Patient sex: M
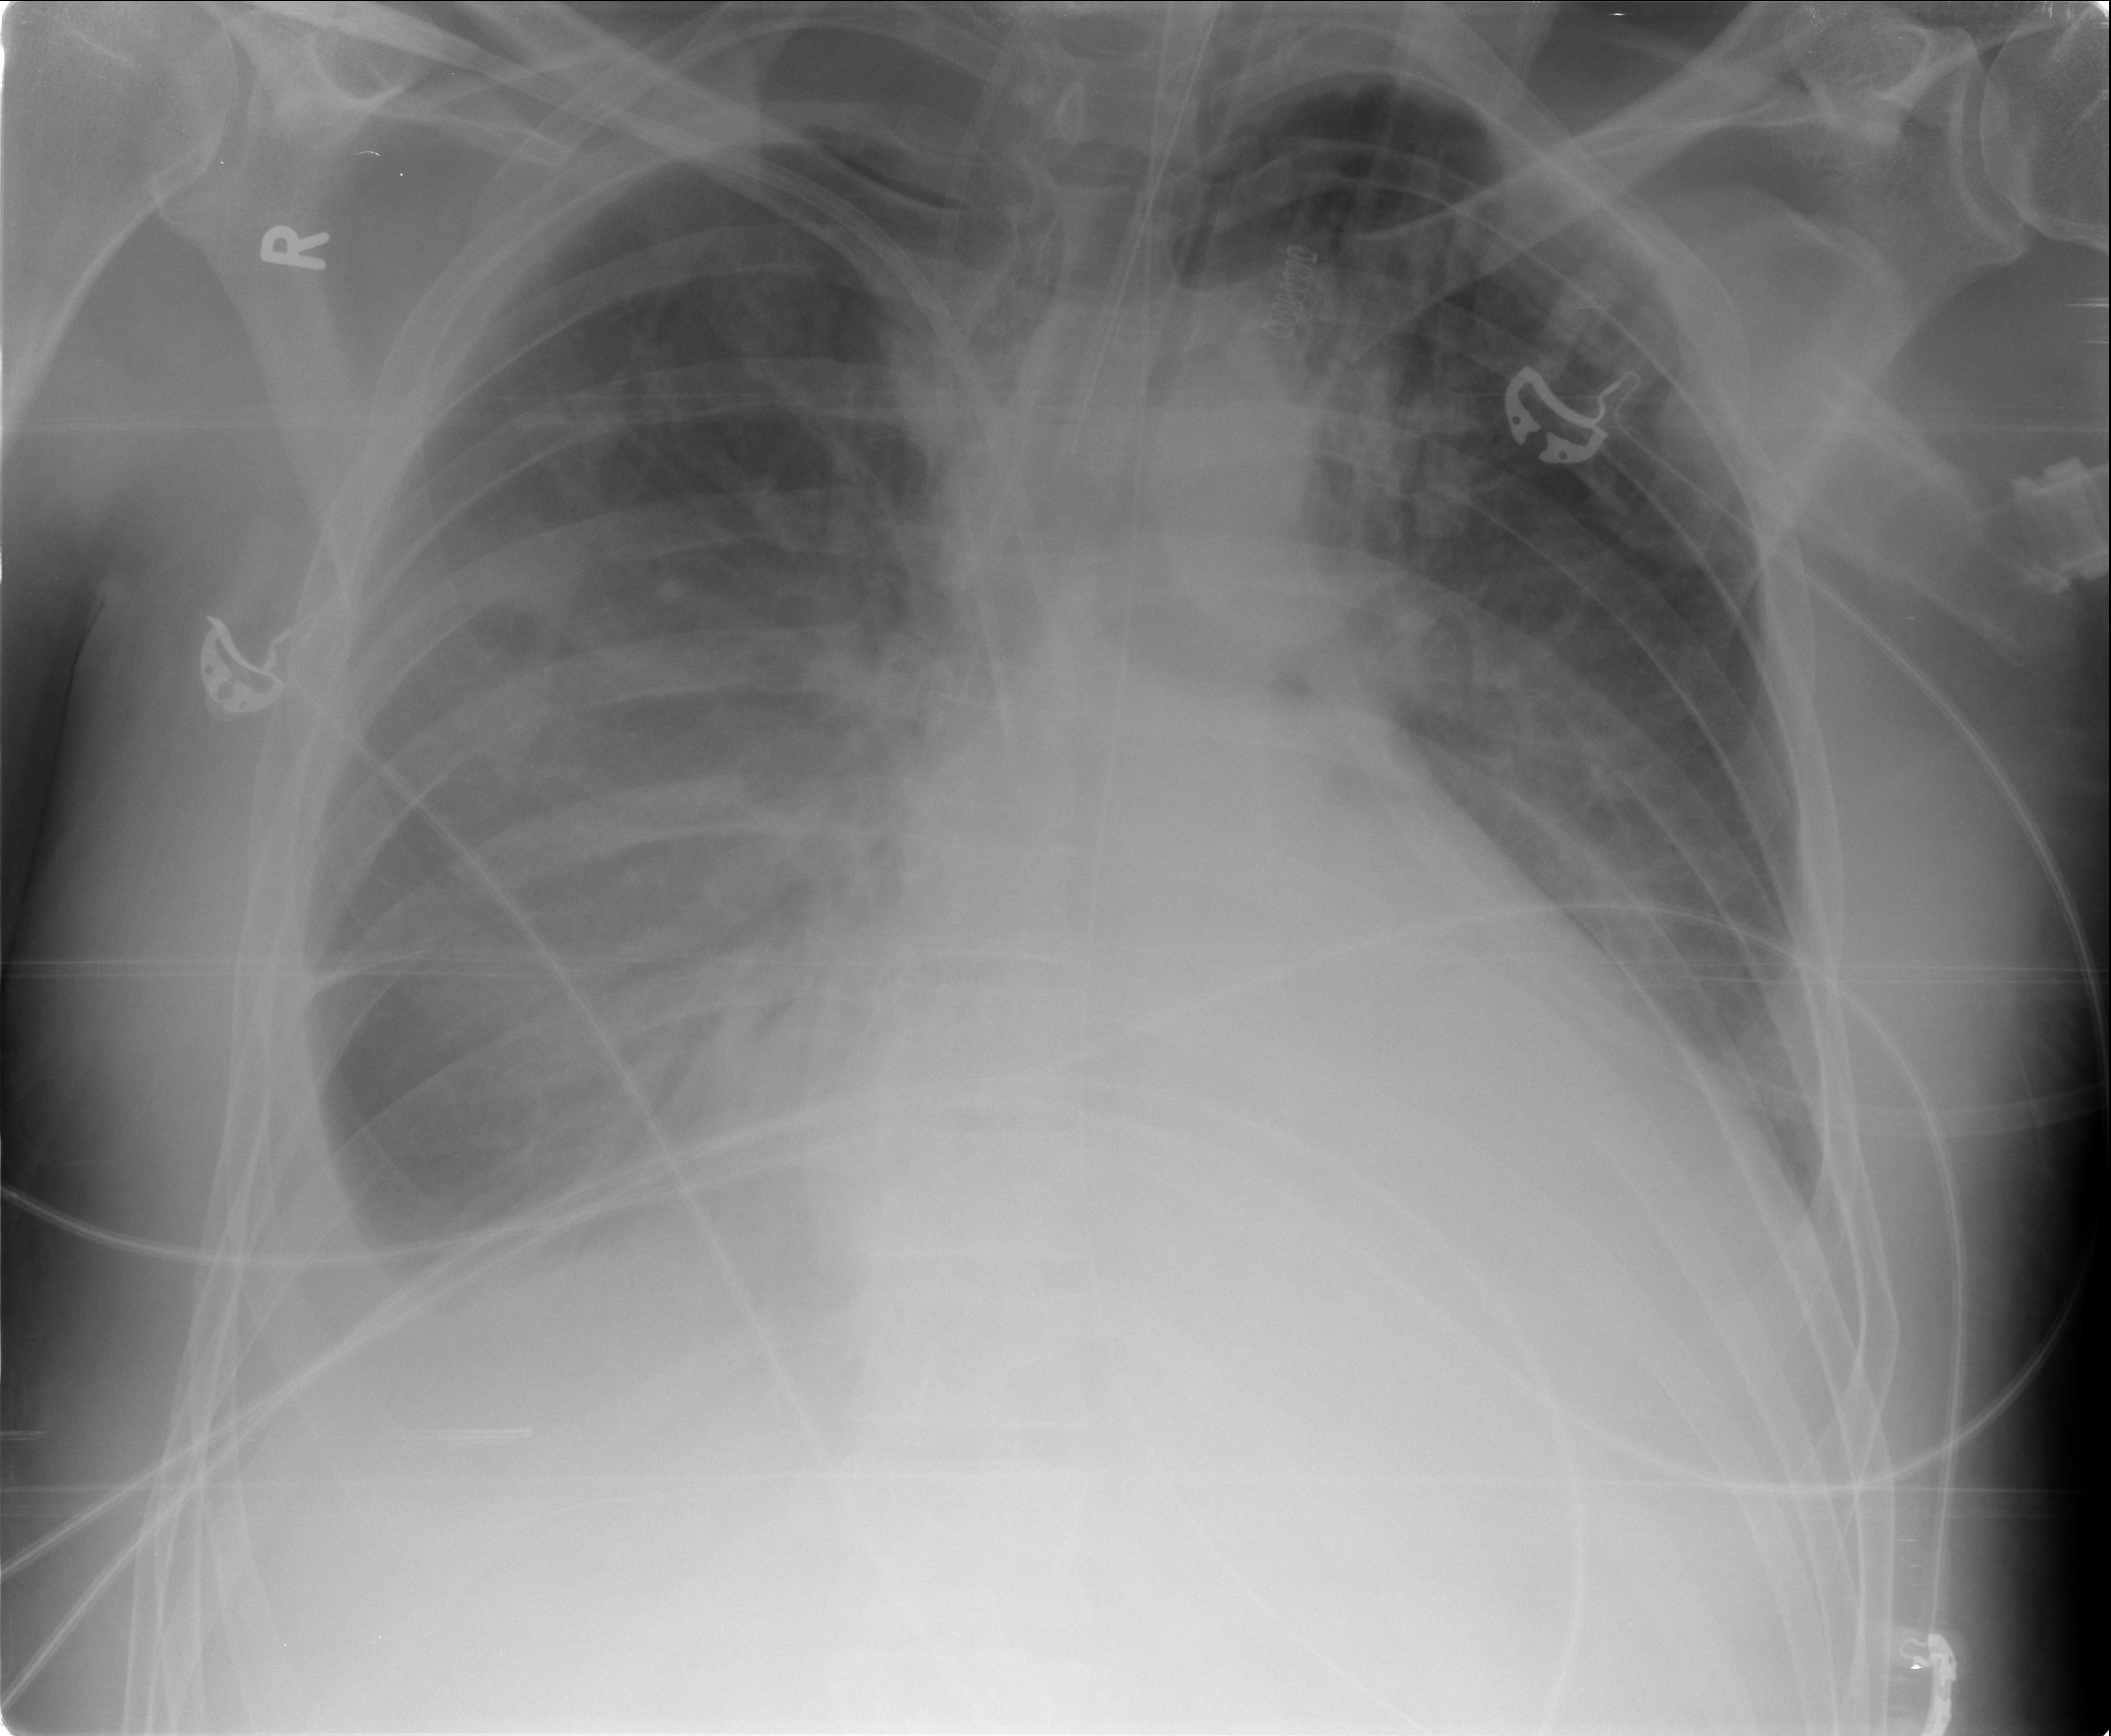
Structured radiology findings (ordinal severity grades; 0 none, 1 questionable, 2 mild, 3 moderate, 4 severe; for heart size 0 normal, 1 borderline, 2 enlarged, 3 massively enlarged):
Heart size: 2
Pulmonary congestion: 3
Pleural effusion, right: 3
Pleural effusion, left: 2
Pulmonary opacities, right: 2
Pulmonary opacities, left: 1
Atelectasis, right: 3
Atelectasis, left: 2